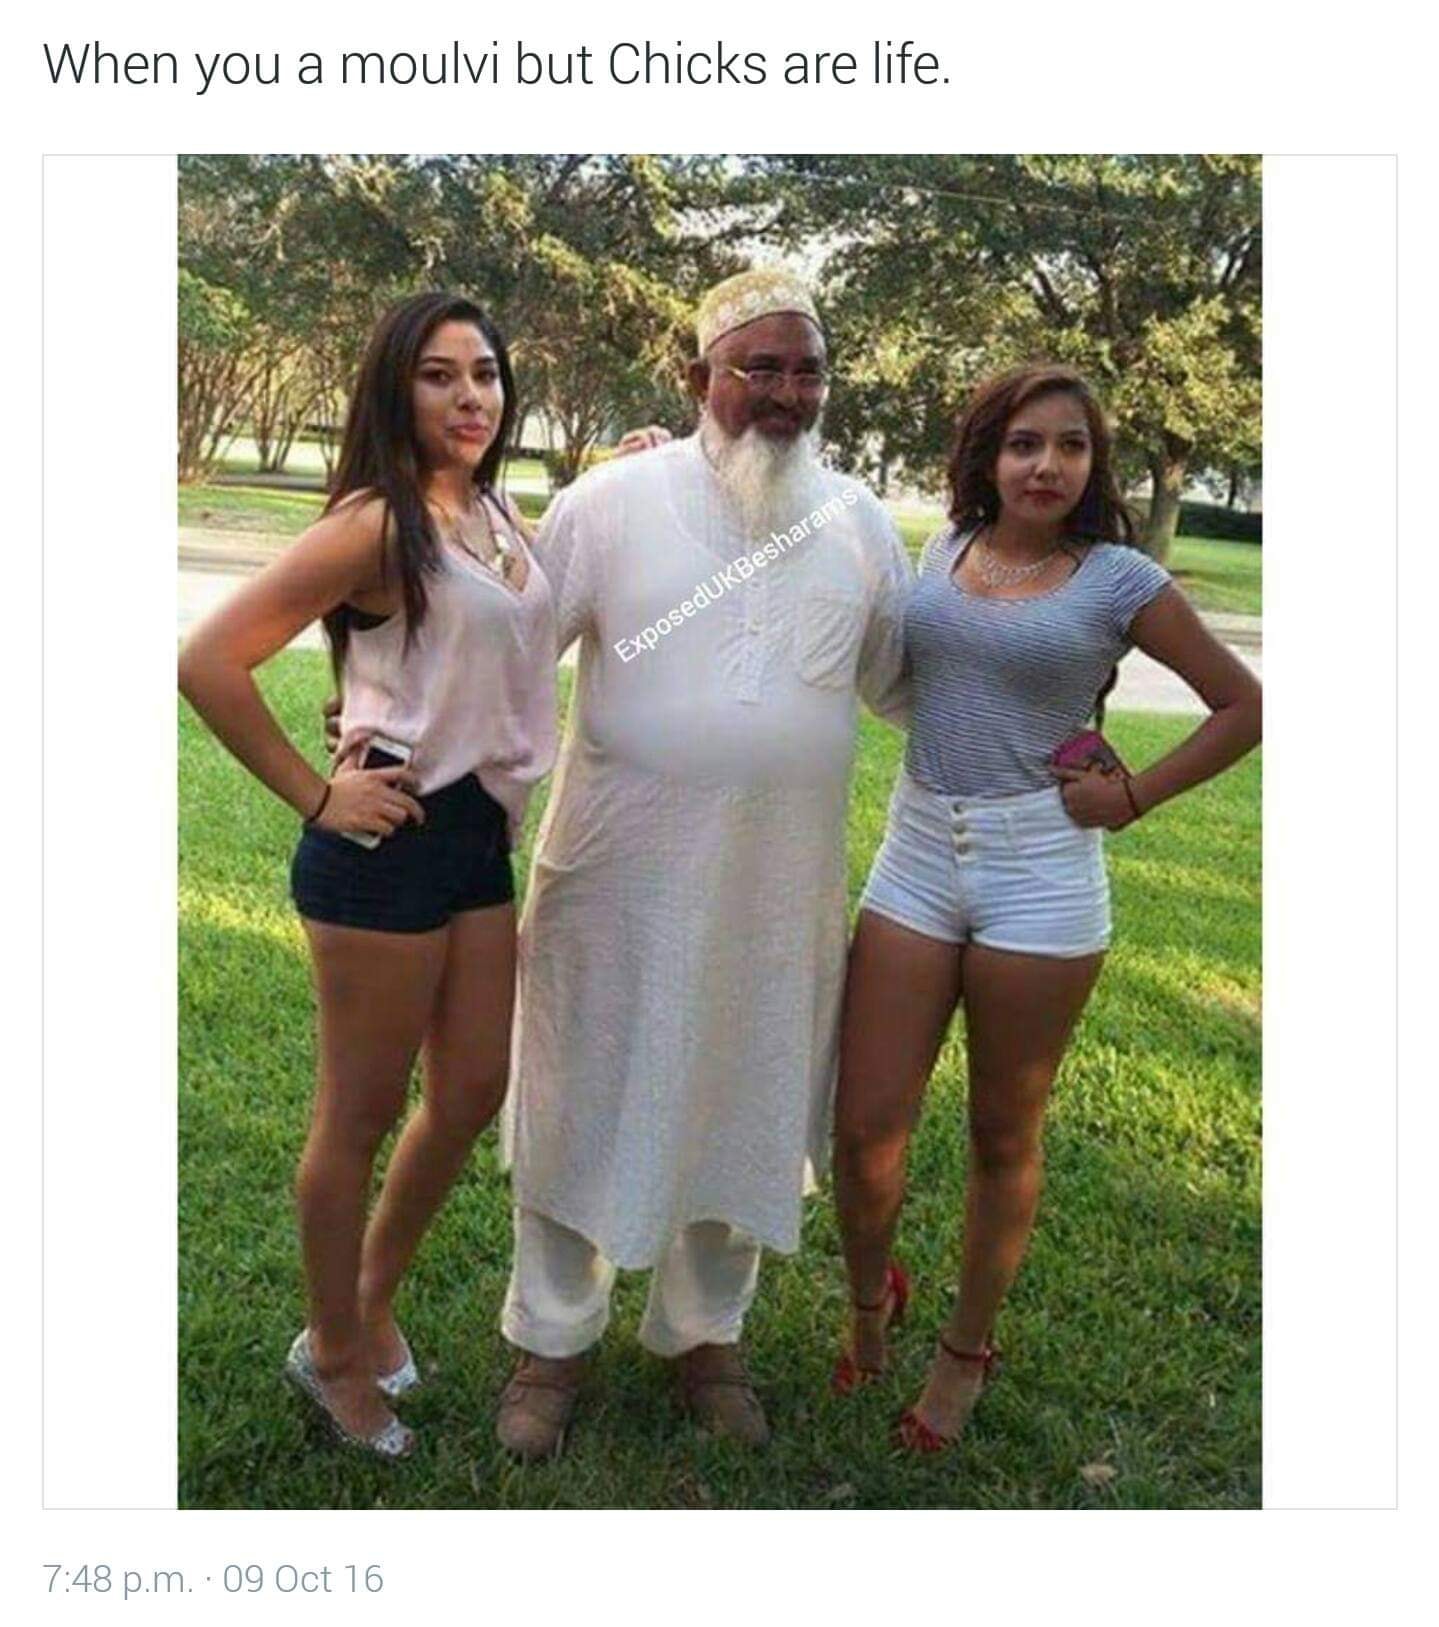
Caption: When you a moulvi but Chicks are life.
Label: hate